Question: i want to use on the X-Axes a set of DataTime values.
Using the achartengine, i want to show on it the following objects:
date1,
- - -
date2
- - -
etc...
I've already set an achartengine with those values.
Here it's my code:
'''
if (mChartView == null){
layout_chart = (LinearLayout) findViewById(R.id.chart);
mChartView = ChartFactory.getCombinedXYChartView(
Grafico_modello.this
, chart.getDataset()//mDataset
, chart.getRenderer()//mRenderer
, chart.getTypes() //types
);
}
//populating the object on the .getDataset method
for (i=0;i<name_label.length;i++){
var[i] = new XYSeries(name_label[i]);
for (j=0;j<grafico.length();j++){
int unix_time=0;
unix_time=grafico.getDays()[j];
var[i].add(unix_time
, grafico.getVariabili()
.get(unix_time)
.get(name_var[i]));
}
}
'''
UPDATE 1:
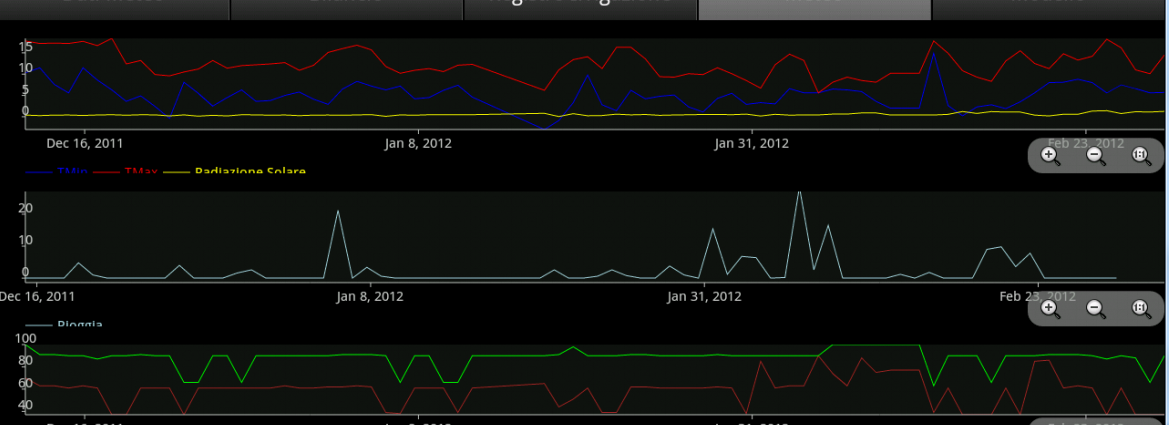
Answer: I think i solved my problem. Here it is the code.
'''
//SETTING THE DATASET
TimeSeries[] var = new TimeSeries[7];
XYSeriesRenderer[] arrayRenderer = new XYSeriesRenderer[7];
for (i=0;i<name_label.length;i++){
var[i] = new TimeSeries(name_label[i]);
for (j=0;j<grafico.length();j++){
int unix_time=0;
unix_time=grafico.getDays()[j];
Date date = new Date ();
date.setTime((long)unix_time*1000);
var[i].add(date
, grafico.getVariabili()
.get(unix_time)
.get(name_var[i]));
}
arrayRenderer[i]= new XYSeriesRenderer();
}
//pioggia - celeste
arrayRenderer[0].setColor(Color.rgb(173, 216, 230));
//tmin - blu
arrayRenderer[1].setColor(Color.BLUE);
//tmax - rosso
arrayRenderer[2].setColor(Color.RED);
//sole - giallo
arrayRenderer[3].setColor(Color.YELLOW);
//vento - bianco
arrayRenderer[4].setColor(Color.WHITE);
//Umin - marrone
arrayRenderer[5].setColor(Color.rgb(165, 42, 42));
//Umax - verde
arrayRenderer[6].setColor(Color.GREEN);
}
//SETTING THE CHART
mChartView = ChartFactory.getTimeChartView(
Grafico_meteo.this
, mDataset//mDataset
, mRenderer//mRenderer
, null
);
'''